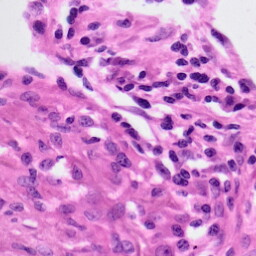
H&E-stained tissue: Lung